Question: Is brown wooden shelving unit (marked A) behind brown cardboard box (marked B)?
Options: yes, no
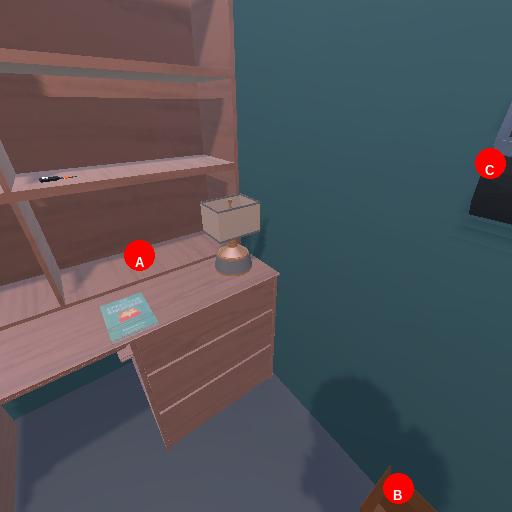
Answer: yes